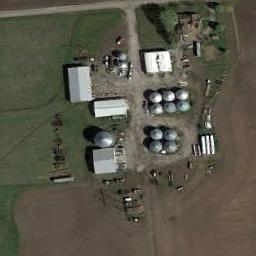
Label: storage_tank